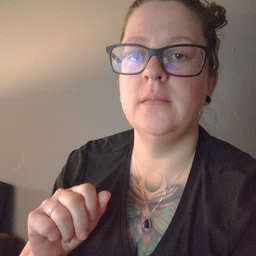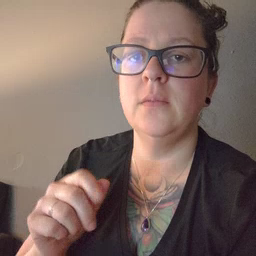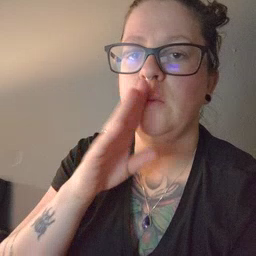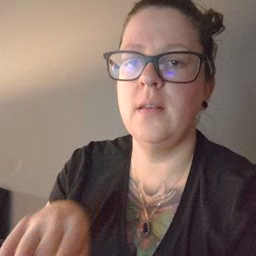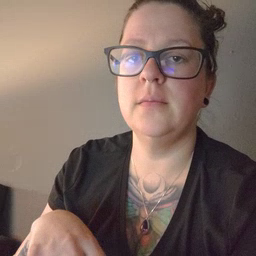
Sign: quiet